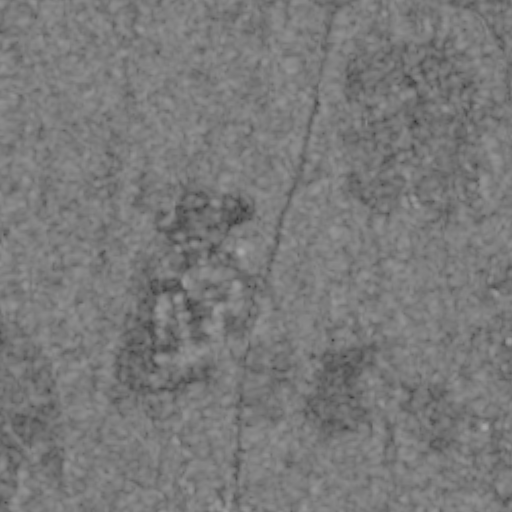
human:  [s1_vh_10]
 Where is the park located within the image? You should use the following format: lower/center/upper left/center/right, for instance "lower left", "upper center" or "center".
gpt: The park is located in the upper right of the image.
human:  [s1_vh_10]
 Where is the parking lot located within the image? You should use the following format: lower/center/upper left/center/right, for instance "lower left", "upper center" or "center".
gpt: The parking lot is located in the upper right of the image.
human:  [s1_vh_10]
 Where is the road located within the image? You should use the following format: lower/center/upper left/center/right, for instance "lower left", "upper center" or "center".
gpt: There is no road in the image.

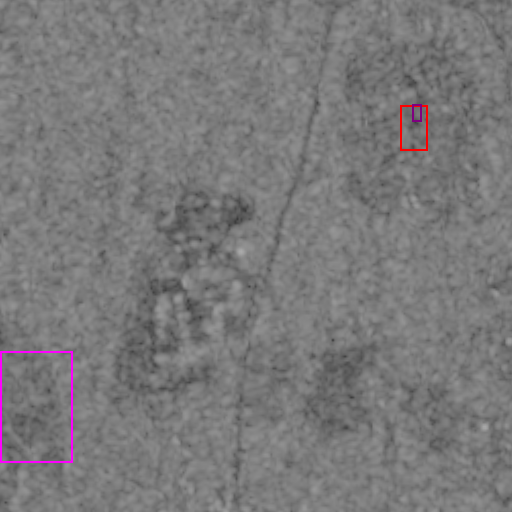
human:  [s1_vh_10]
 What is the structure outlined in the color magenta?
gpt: The structure outlined in magenta is a crop field.
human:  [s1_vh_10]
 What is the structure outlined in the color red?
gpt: The structure outlined in red is a park.
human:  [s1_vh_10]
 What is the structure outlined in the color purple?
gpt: The structure outlined in purple is a parking lot.
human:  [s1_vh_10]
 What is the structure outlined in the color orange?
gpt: There is no orange outline.